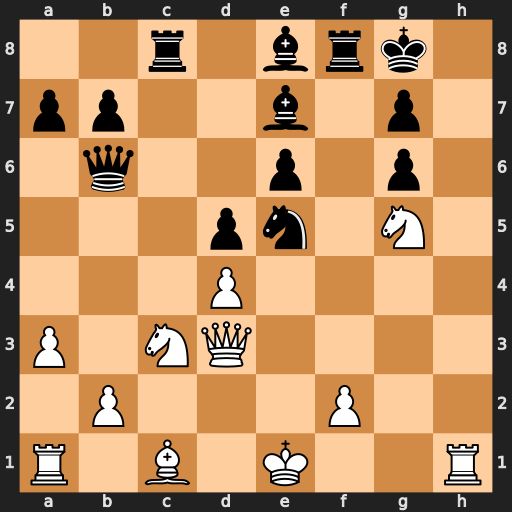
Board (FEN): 2r1brk1/pp2b1p1/1q2p1p1/3pn1N1/3P4/P1NQ4/1P3P2/R1B1K2R
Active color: w
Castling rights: KQ
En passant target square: -
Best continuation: Rh8+ Kxh8 Qh3+ Kg8 Qh7#